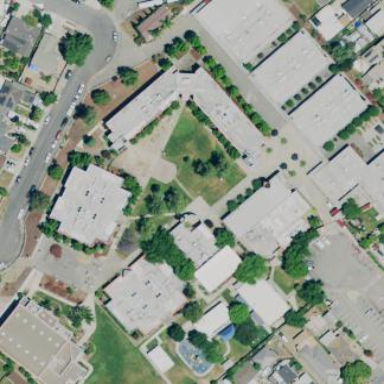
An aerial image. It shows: School with surrounding fence.